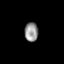
Tissue: prostate
Cell type: Endothelial cells
Senescence score: 0.7946
Nuclear area (px): 248
Mean DAPI intensity: 150.653